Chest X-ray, AP view. Patient: 60 years old, sex M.
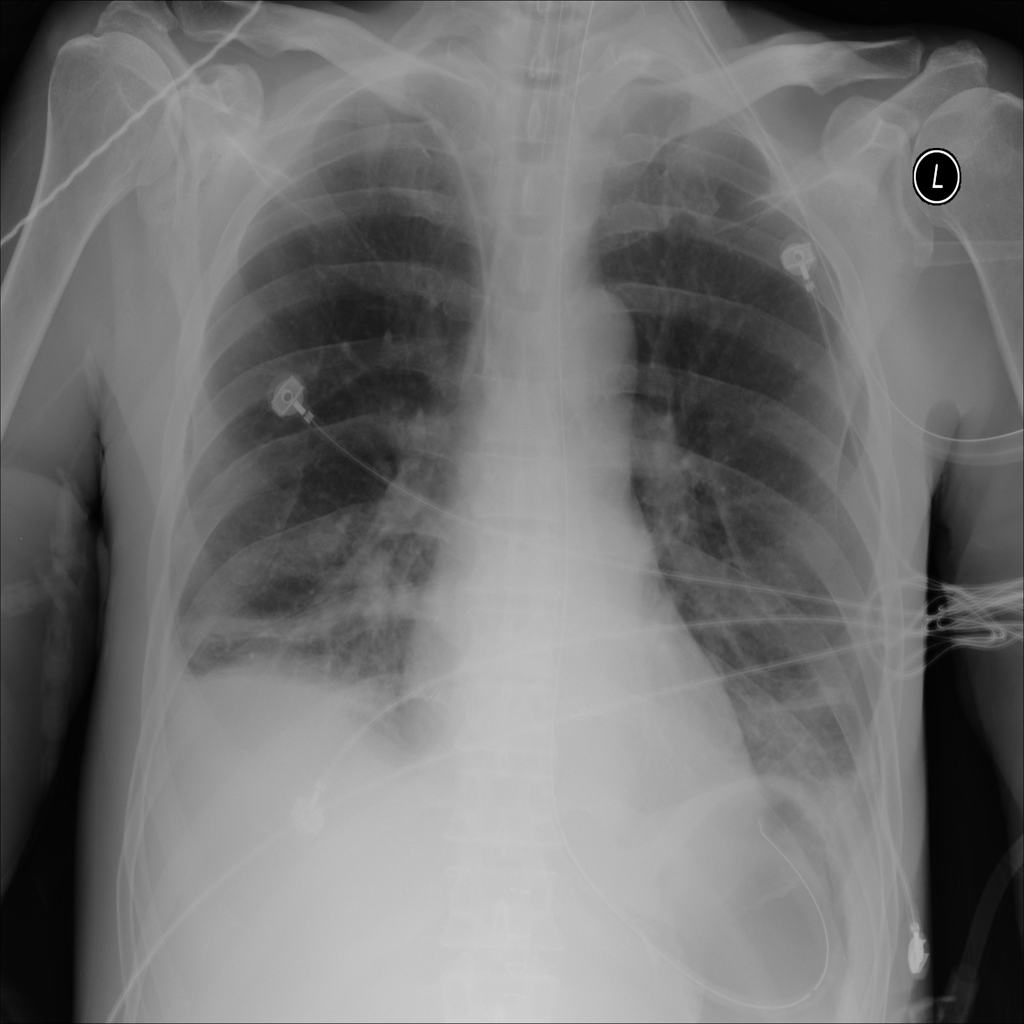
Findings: Atelectasis, Effusion, Infiltration